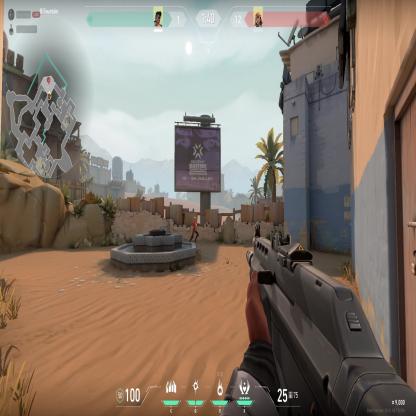
Label: enemy